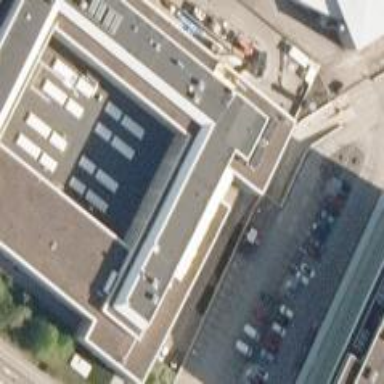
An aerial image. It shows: Government office.